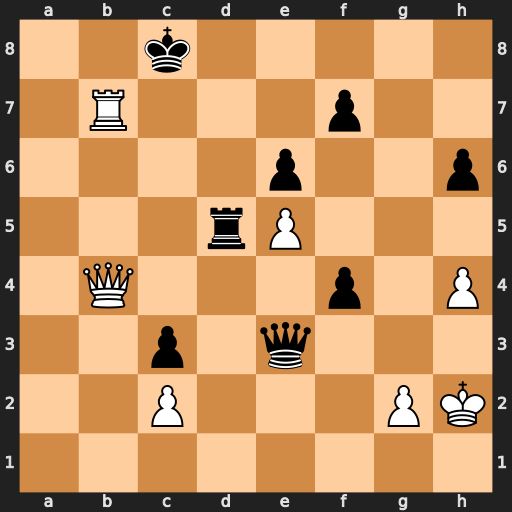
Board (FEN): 2k5/1R3p2/4p2p/3rP3/1Q3p1P/2p1q3/2P3PK/8
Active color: w
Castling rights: -
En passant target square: -
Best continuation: Rb8+ Kd7 Qb7#